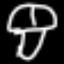
Label: mushroom